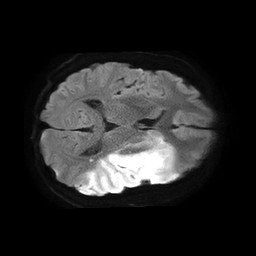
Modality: TRACE
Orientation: axial
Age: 44
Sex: male
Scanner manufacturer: philips
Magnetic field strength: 1.5 T
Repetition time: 4.6 s
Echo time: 0.09059 s